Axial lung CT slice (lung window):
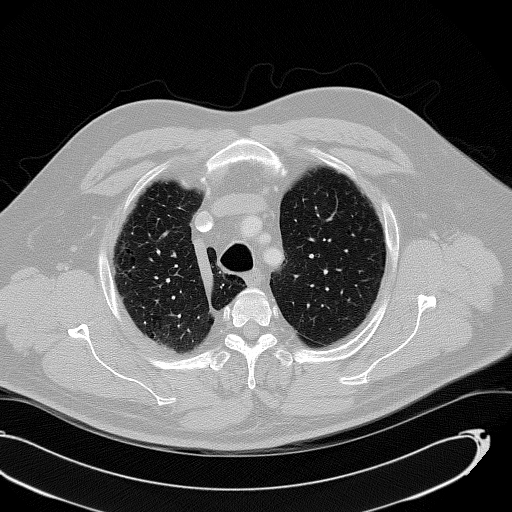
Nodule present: no